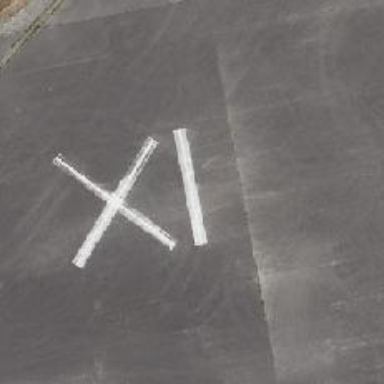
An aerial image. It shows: Runway surface made of asphalt at airport.